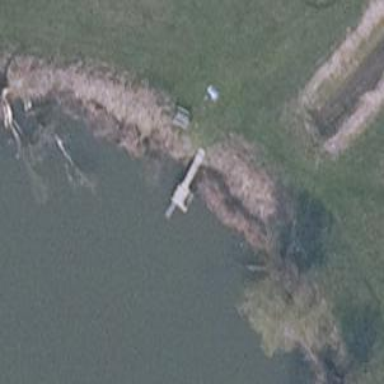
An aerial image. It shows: Diving platform.